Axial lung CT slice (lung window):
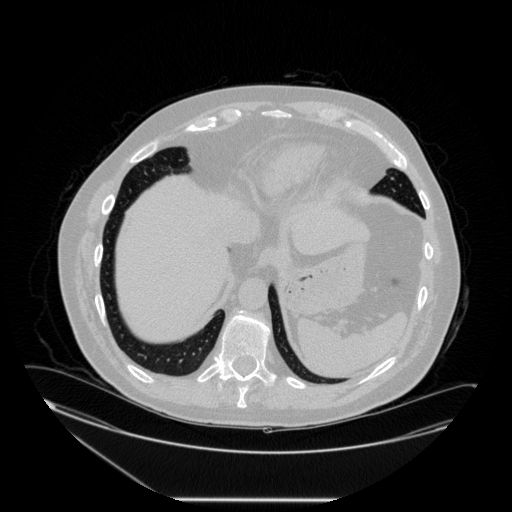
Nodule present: no